Question: I have a flask application that creates directory with this code:
'''
if not os.path.exists(target_path):
os.makedirs(target_path)
'''
With the created directory the default permission is '0755', and the owner and group is '_www'.
So, only the owner can write in the directory.
I always have to modify the permission manually to '0775' to make some files in it.

How to make the default directory permission as '0775'? I use apache for web server.
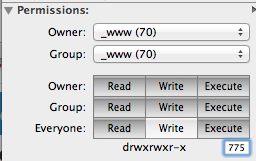
Answer: This has something to do with Apache setup.
For Mac:
1. Open /System/Library/LaunchDaemons/org.apache.httpd.plist
2. Add <key>Umask</key> and <integer>002</integer>
3. Restart with sudo apachectl restart
I found the solution from <URL> can give some hints.